Question: Consider the example shown in the following figure,

The first subplot shows 3-axis accelerometer data(not relevant, just an example!) and the second plot shows the corresponding computed body postures in a pcolor plot.
The problem here is there are 6 possible postures, but not all the postures will be covered for a given accelerometer dataset. We may have 3,4,5 or 6 postures and that many colors in the pcolor plot depending on the dataset. In this case how can we define the legend since the number of colors are not fixed?
In any case, even with prior knowledge of the number of postures the pcolor plot is displaying only one legend entry(see subplot 2 in above figure) with the following code:
'''
subplot(2,1,2);
%sleep_status(1:6) = 0:5;
h=pcolor([sleep_status; sleep_status]), shading flat, colormap(jet(6))
legend(h,{'Unknown','Upright','Lying Left','Lying Right','Lying on Chest','Lying on back'})
set(gca, 'YTickLabel', [])
ylabel('Sleep State')
axis tight
'''
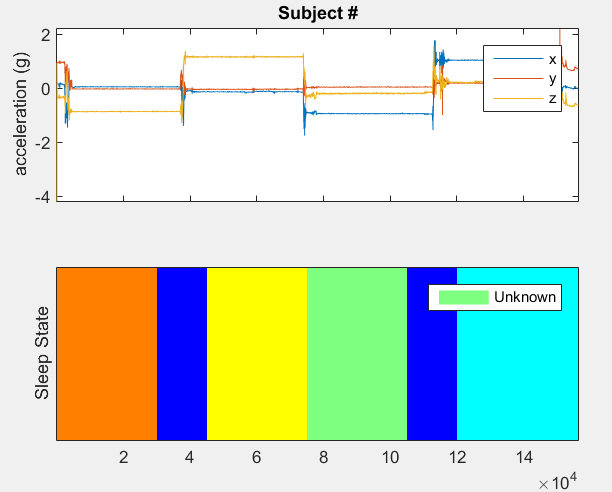
Answer: I don't know how to adjust the legend, but what about using a colorbar?
For instance, the code taken from <URL> centers 'YTickLabels' along the colorbar. Modifying it to fit your data, that would look like this:

Here is the whole code:
'''
clear
clc
%// Test data
sleep_status = [randi([1,10],1,12)];
h=pcolor([sleep_status; sleep_status]), shading flat, colormap(jet(6));
set(gca, 'YTickLabel', [])
ylabel('Sleep State')
axis tight
%// Place label at the center.
%// Source: http://www.mathworks.com/matlabcentral/answers/102056-how-can-i-make-the-ticks-in-the-colorbar-appear-at-the-center-of-each-color-in-matlab-7-0-r14
numcolors = 6;
caxis([1 numcolors]);
cbarHandle = colorbar('YTick',...
[1+0.5*(numcolors-1)/numcolors:(numcolors-1)/numcolors:numcolors],...
'YTickLabel',{'Unknown','Upright','Lying Left','Lying Right','Lying on Chest','Lying on back'}, 'YLim', [1 numcolors]);
'''
Hope that helps!